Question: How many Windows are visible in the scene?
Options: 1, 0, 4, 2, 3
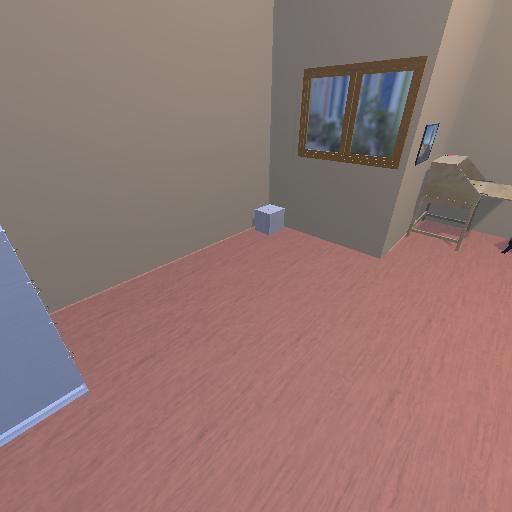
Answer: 1